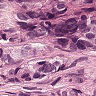
Metastatic tissue present: yes